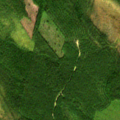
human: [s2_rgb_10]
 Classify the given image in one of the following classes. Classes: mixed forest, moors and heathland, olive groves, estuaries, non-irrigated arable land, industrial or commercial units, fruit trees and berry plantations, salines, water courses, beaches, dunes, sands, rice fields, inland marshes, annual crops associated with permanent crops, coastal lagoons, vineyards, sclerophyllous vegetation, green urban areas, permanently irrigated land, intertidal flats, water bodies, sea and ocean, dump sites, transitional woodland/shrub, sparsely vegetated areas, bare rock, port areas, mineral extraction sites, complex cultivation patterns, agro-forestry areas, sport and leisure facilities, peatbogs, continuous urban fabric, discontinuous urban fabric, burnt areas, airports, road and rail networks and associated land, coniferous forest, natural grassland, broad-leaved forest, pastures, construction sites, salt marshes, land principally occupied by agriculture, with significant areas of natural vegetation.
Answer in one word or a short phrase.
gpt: coniferous forest, transitional woodland/shrub